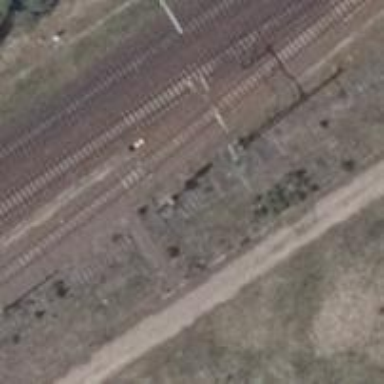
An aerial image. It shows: Railway signal.